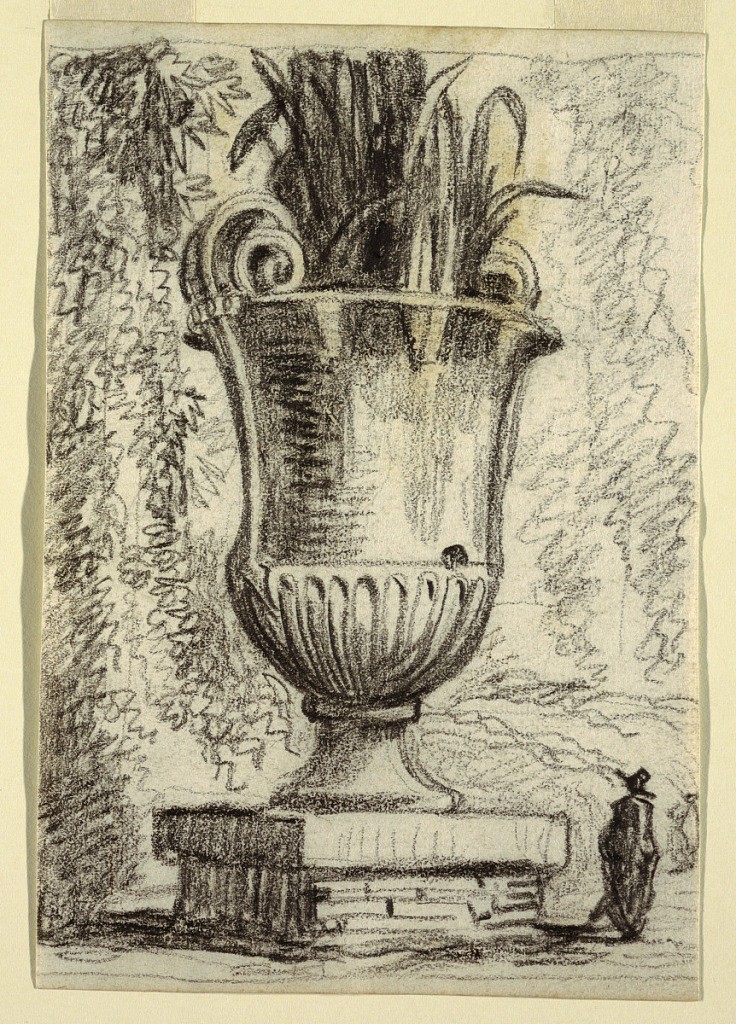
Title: Monumental Vase in a Park
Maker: Felice Giani, Italian, 1758–1823
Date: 1800–1810
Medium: Charcoal on paper
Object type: Drawing
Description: A monumental amphora containing plants stands upon a base of bricks. Standing below is a man in a hat. Suggestion of trees and bushes in background.